Field crop: maize
Growth stage: 2
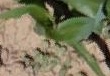
Species: maize